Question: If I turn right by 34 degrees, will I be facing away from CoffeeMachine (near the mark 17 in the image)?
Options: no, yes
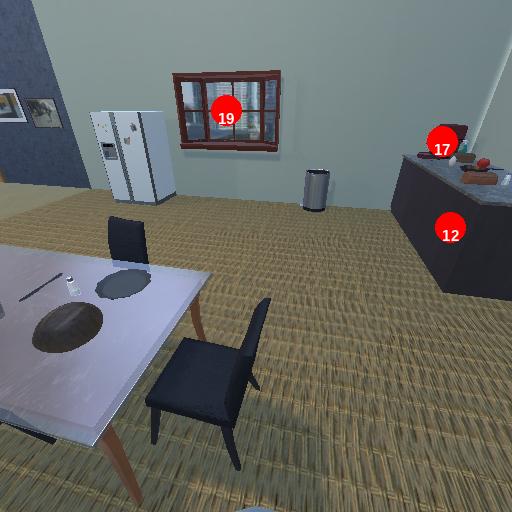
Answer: no